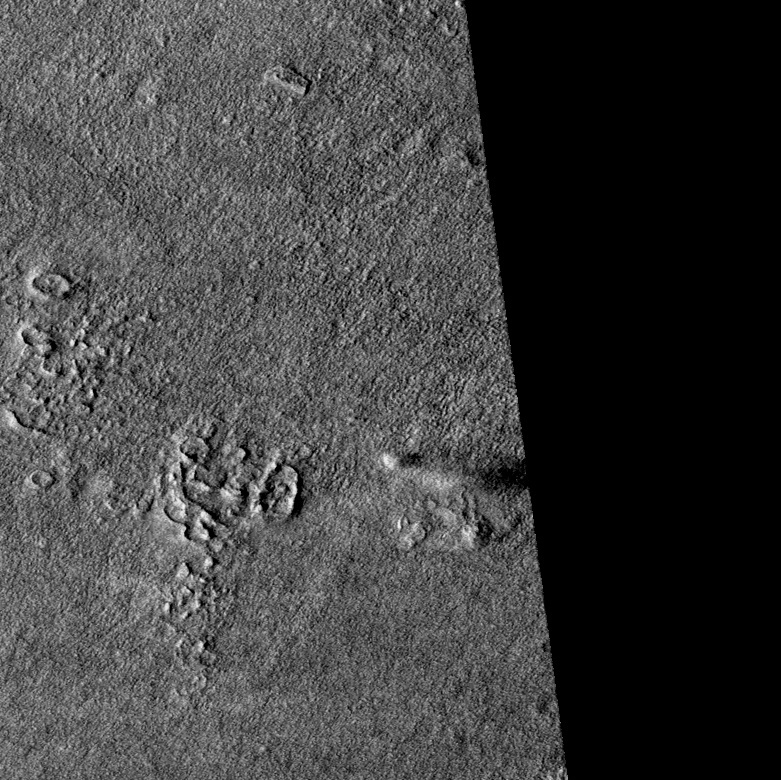
Label: dustdevil